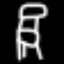
Label: chair